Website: lowes
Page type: newsletter-management
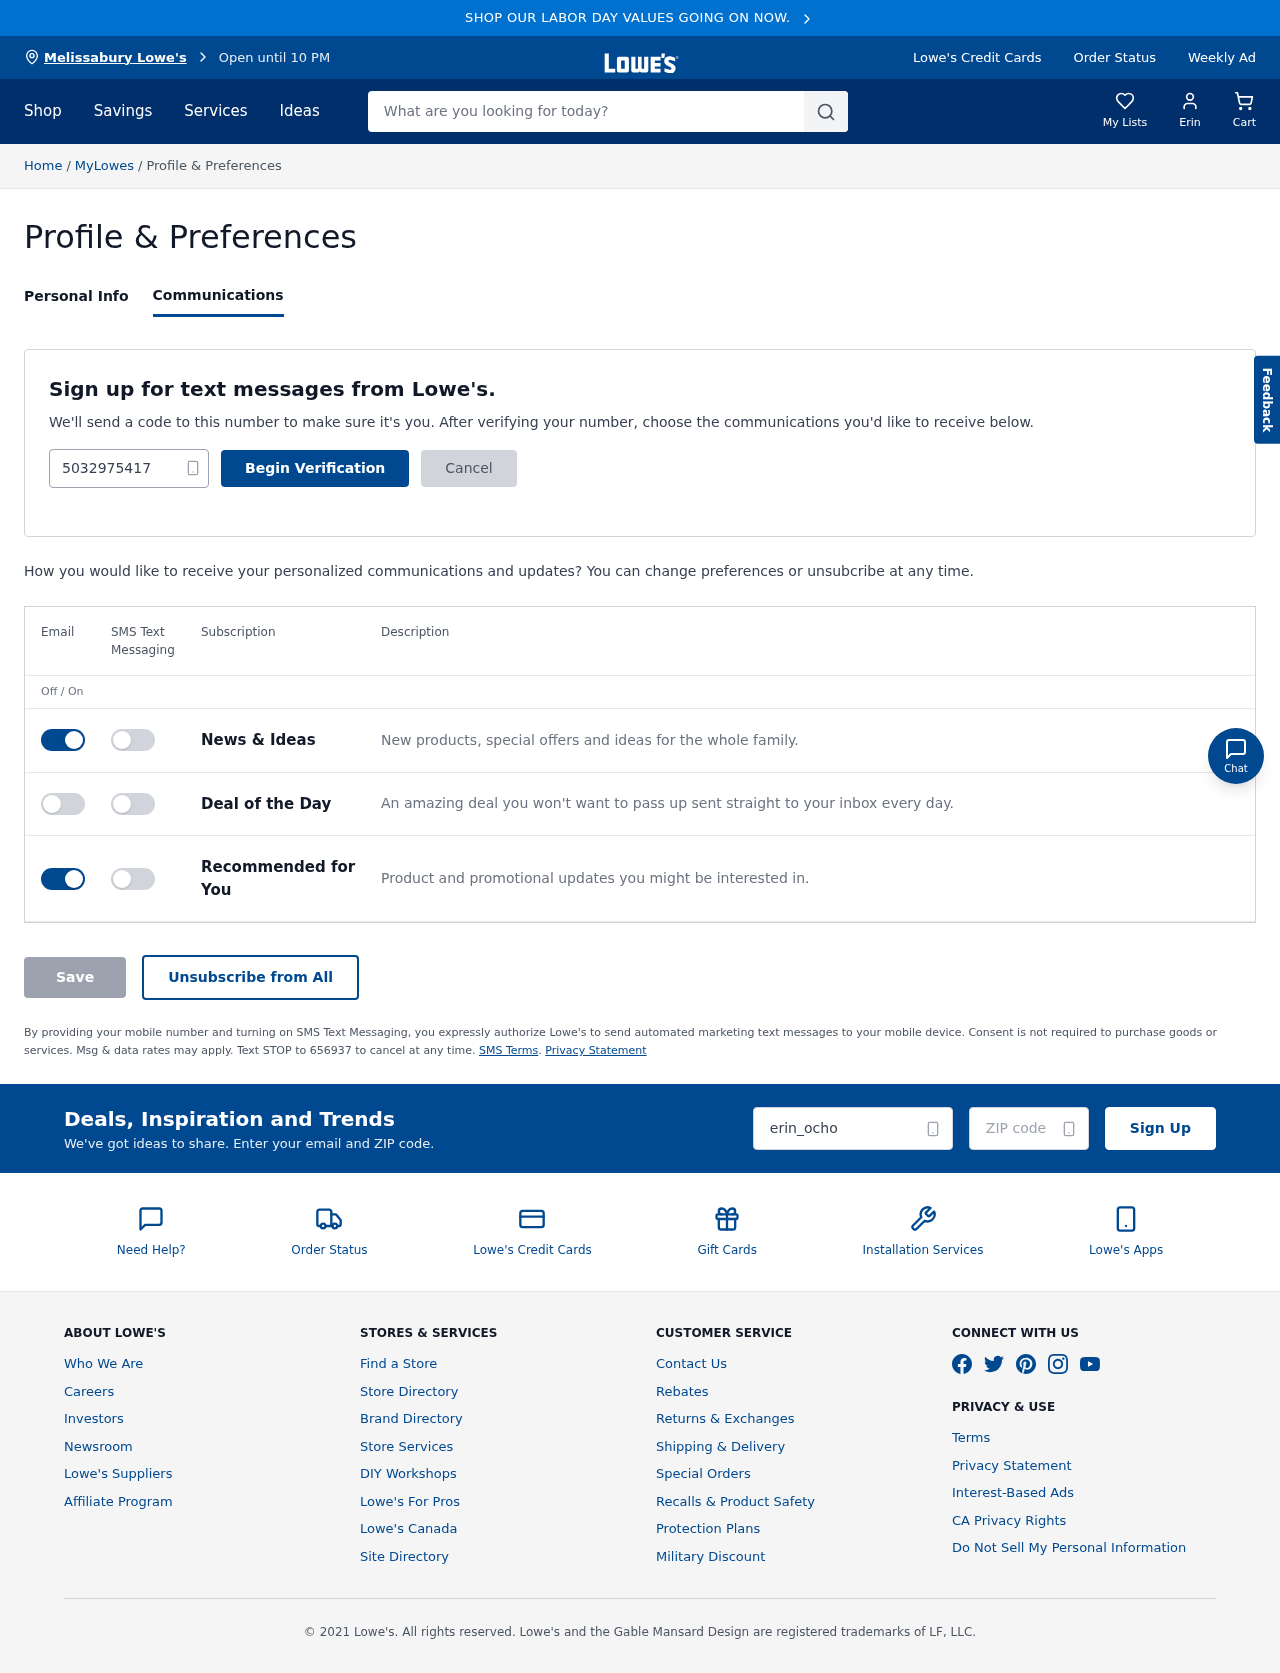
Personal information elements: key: PII_CITY
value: Melissabury Lowe's
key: PII_EMAIL
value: erin_ochoa@yahoo.com
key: PII_FIRSTNAME
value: Erin
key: PII_PHONE
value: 5032975417
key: PII_POSTCODE
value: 88393
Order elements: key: ORDER_NUM_ITEMS
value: Cart
Search elements: key: HEADER_SEARCH
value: What are you looking for today?